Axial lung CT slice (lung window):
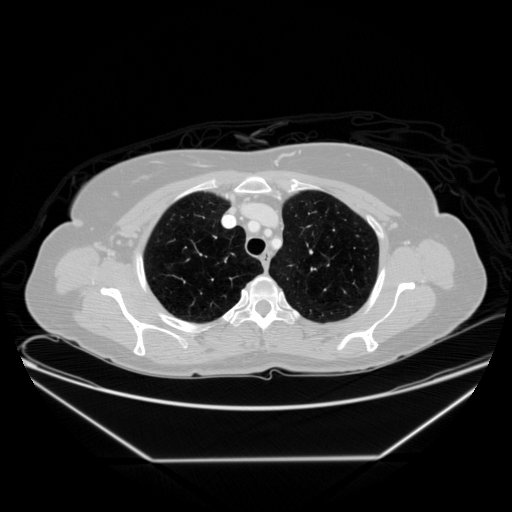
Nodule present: no